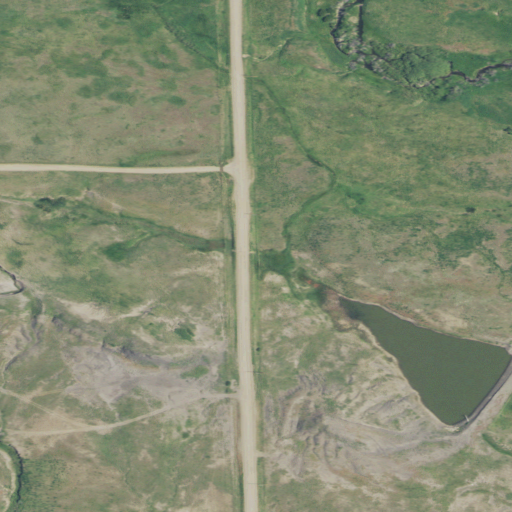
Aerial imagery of mountain in Montana named Black Buttes containing grassland and shrub